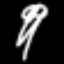
Label: angel